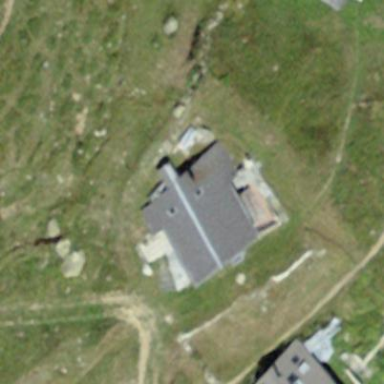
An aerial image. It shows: Hut.